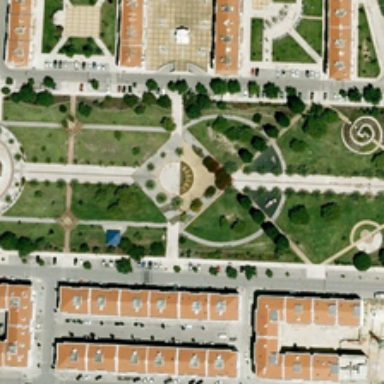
Some buildings are near a square with many green trees .